Question: I'm trying to create a pull to refresh in my UITableView with Swift 2. I have added this just below my class declaration:
'''
var refreshControl: UIRefreshControl!
'''
And this in my viewDidLoad()
'''
self.refreshControl = UIRefreshControl()
self.refreshControl.attributedTitle = NSAttributedString(string: "Pull to refresh")
self.refreshControl.addTarget(self, action: "refresh:", forControlEvents: UIControlEvents.ValueChanged)
self.tableView.addSubview(refreshControl)
'''
However, that last line is giving the following error:
> Cannot invoke 'addSubview' with an argument list of type '(UIRefreshControl!)'
What am I doing wrong here? How can I fix this?
Screenshot of my code:

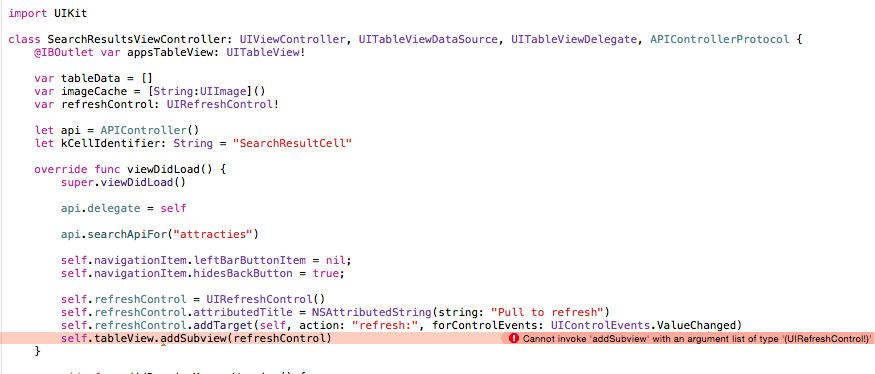
Answer: Where is 'tableView' ? I see only 'appsTableView' in your code